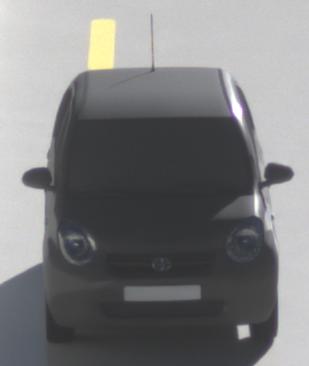
Make: Toyota
Model: Passo
Detailed model: Toyota Passo X Yururi
Model produced from: 2010
Model produced until: 2016
Doors: 5
Color: gray
Road condition: wet road
Daytime: morning or afternoon
Contrast: high contrast